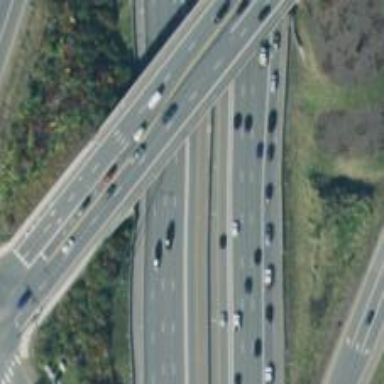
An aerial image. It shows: Motorway.